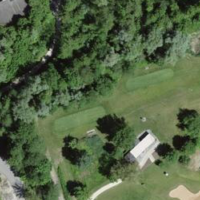
EUNIS habitat code: 53
Species observed at this site:
Prunus padus